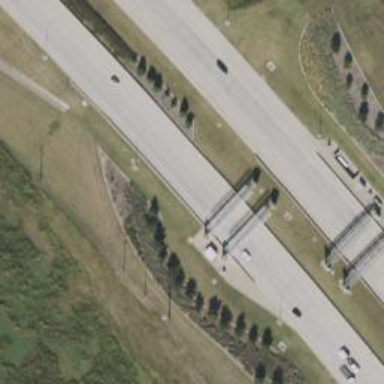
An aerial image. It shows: Toll gantry on the road.